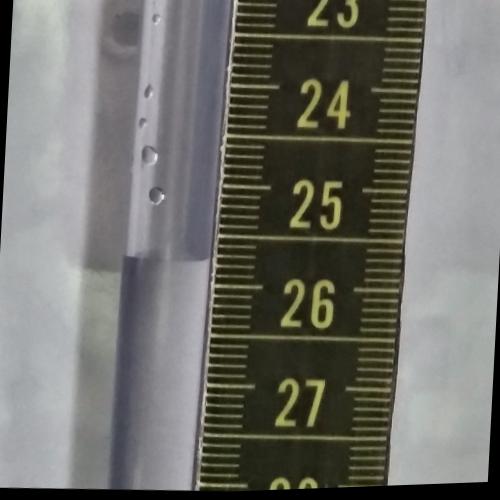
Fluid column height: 25.7 cm